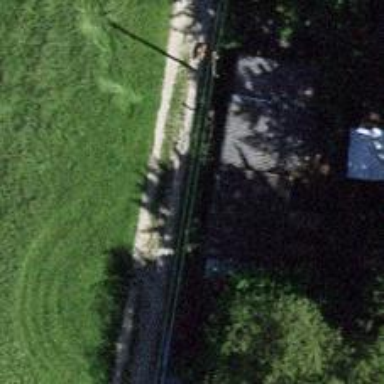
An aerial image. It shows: Shed.